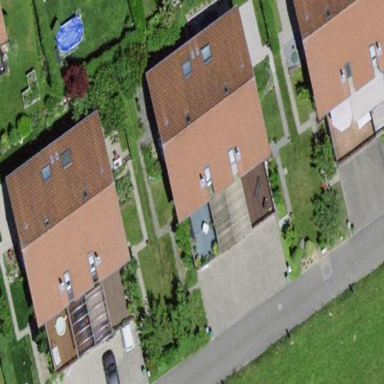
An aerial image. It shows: Terrace building with gabled roof made of roof tiles.